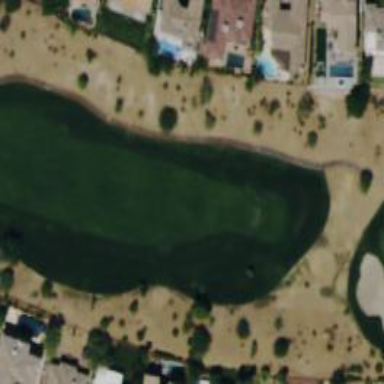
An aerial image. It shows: Area of rough grass used for golf.